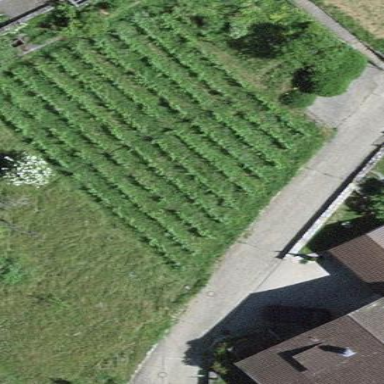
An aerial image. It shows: Beautiful vineyard in the countryside.